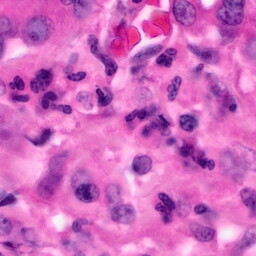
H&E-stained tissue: Pancreatic